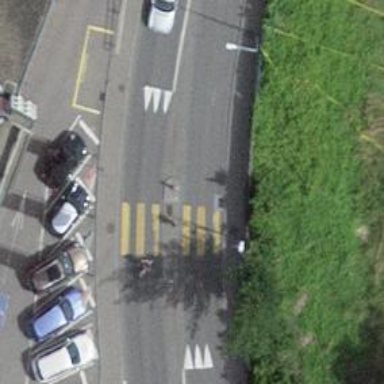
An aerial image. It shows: Uncontrolled zebra crossing with marked island on the road.